Question: I'm trying to integrate a color bar like example below in my XML file which is currently working properply only integrating this colored vertical bar is making it difficult.
My custom listview adapterview which works any color bar
'''
<?xml version="1.0" encoding="utf-8"?>
<LinearLayout xmlns:android="http://schemas.android.com/apk/res/android"
android:layout_width="fill_parent"
android:layout_height="wrap_content"
android:orientation="vertical"
android:padding="4dp" >
<TextView
android:id="@+id/subject"
android:layout_width="wrap_content"
android:layout_height="wrap_content"
android:textStyle="bold" />
<TextView
android:id="@+id/relation"
android:layout_width="wrap_content"
android:layout_height="wrap_content"
android:textColor="@color/default_green"
android:textSize="16sp"
android:textStyle="bold" />
<TextView
android:id="@+id/ticketDepartmentName"
android:layout_width="wrap_content"
android:layout_height="wrap_content"
android:textColor="#999999"
android:textSize="14sp"
android:textStyle="bold" />
<LinearLayout
android:layout_width="wrap_content"
android:layout_height="wrap_content"
android:orientation="horizontal" >
<TextView
android:id="@+id/ticketDueDate"
android:layout_width="wrap_content"
android:layout_height="wrap_content"
android:background="@drawable/color_transparent"
android:gravity="center_horizontal"
android:textColor="@color/red"
android:textStyle="bold" />
<RelativeLayout
android:layout_width="wrap_content"
android:layout_height="wrap_content"
android:orientation="horizontal" >
<TextView
android:id="@+id/priority"
android:layout_width="90dp"
android:layout_height="wrap_content"
android:layout_marginRight="3dp"
android:layout_toLeftOf="@id/status"
android:background="@drawable/default_button"
android:gravity="center_horizontal"
android:textColor="#ffffff" />
<TextView
android:id="@+id/status"
android:layout_width="90dp"
android:layout_height="wrap_content"
android:layout_alignParentRight="true"
android:background="@drawable/salesdesk_button"
android:gravity="center_horizontal"
android:textColor="#ffffff" />
</RelativeLayout>
</LinearLayout>
</LinearLayout>
'''
I succeeded for let us say 50% to make it work with a textview but it's not how it should be. Here the code I got after a while.
'''
<?xml version="1.0" encoding="utf-8"?>
<RelativeLayout xmlns:android="http://schemas.android.com/apk/res/android"
android:layout_width="wrap_content"
android:layout_height="wrap_content"
android:orientation="vertical" >
<TextView
android:id="@+id/colorBar"
android:layout_width="4dp"
android:layout_height="match_parent"
android:layout_alignParentLeft="true"
android:background="@drawable/default_button" />
<TextView
android:id="@+id/subject"
android:layout_width="wrap_content"
android:layout_height="wrap_content"
android:layout_toRightOf="@id/colorBar"
android:textStyle="bold" />
<TextView
android:id="@+id/relation"
android:layout_width="wrap_content"
android:layout_height="wrap_content"
android:layout_below="@id/subject"
android:layout_toRightOf="@id/colorBar"
android:textColor="@color/default_green"
android:textSize="16sp"
android:textStyle="bold" />
<TextView
android:id="@+id/ticketDepartmentName"
android:layout_width="wrap_content"
android:layout_height="wrap_content"
android:layout_below="@id/relation"
android:layout_toRightOf="@id/colorBar"
android:textColor="#999999"
android:textSize="14sp"
android:textStyle="bold" />
<LinearLayout
android:layout_width="wrap_content"
android:layout_height="wrap_content"
android:orientation="horizontal" >
<TextView
android:id="@+id/ticketDueDate"
android:layout_width="wrap_content"
android:layout_height="wrap_content"
android:background="@drawable/color_transparent"
android:gravity="center_horizontal"
android:textColor="@color/red"
android:textStyle="bold" />
<RelativeLayout
android:layout_width="wrap_content"
android:layout_height="wrap_content"
android:orientation="horizontal" >
<TextView
android:id="@+id/priority"
android:layout_width="90dp"
android:layout_height="wrap_content"
android:layout_marginRight="3dp"
android:layout_toLeftOf="@id/status"
android:background="@drawable/default_button"
android:gravity="center_horizontal"
android:textColor="#ffffff" />
<TextView
android:id="@+id/status"
android:layout_width="90dp"
android:layout_height="wrap_content"
android:layout_alignParentRight="true"
android:background="@drawable/default_button"
android:gravity="center_horizontal"
android:textColor="#ffffff" />
</RelativeLayout>
</LinearLayout>
</RelativeLayout>
'''
This looks like so  As you can see the colored bar stops in the middle I have no idea why and my last Relative and Linearlayout get messed up. Please help, thanks in advance!
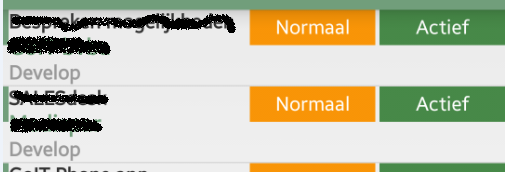
Answer: Try this..
'''
<?xml version="1.0" encoding="utf-8"?>
<LinearLayout xmlns:android="http://schemas.android.com/apk/res/android"
android:layout_width="match_parent"
android:layout_height="wrap_content" >
<LinearLayout
android:layout_width="match_parent"
android:layout_height="wrap_content"
android:orientation="horizontal" >
<TextView
android:id="@+id/colorBar"
android:layout_width="4dp"
android:layout_height="match_parent"
android:background="#478848" />
<LinearLayout
android:layout_width="match_parent"
android:layout_height="wrap_content"
android:orientation="vertical" >
<TextView
android:id="@+id/subject"
android:layout_width="match_parent"
android:layout_height="wrap_content"
android:text="Text1"
android:textStyle="bold" />
<TextView
android:id="@+id/relation"
android:layout_width="match_parent"
android:layout_height="wrap_content"
android:text="Text2"
android:textSize="16sp"
android:textStyle="bold" />
<TextView
android:id="@+id/ticketDepartmentName"
android:layout_width="match_parent"
android:layout_height="wrap_content"
android:text="Text3"
android:textColor="#999999"
android:textSize="14sp"
android:textStyle="bold" />
<LinearLayout
android:layout_width="match_parent"
android:layout_height="wrap_content"
android:orientation="horizontal" >
<TextView
android:id="@+id/ticketDueDate"
android:layout_width="0dp"
android:layout_height="wrap_content"
android:layout_weight="0.4"
android:text="Text4"
android:textStyle="bold" />
<LinearLayout
android:layout_width="0dp"
android:layout_height="wrap_content"
android:layout_weight="0.6"
android:orientation="horizontal" >
<TextView
android:id="@+id/priority"
android:layout_width="0dp"
android:layout_height="wrap_content"
android:layout_gravity="center"
android:layout_weight="1"
android:background="#F89407"
android:gravity="center"
android:text="priority"
android:textColor="#ffffff" />
<TextView
android:id="@+id/status"
android:layout_width="0dp"
android:layout_height="wrap_content"
android:layout_gravity="center"
android:layout_weight="1"
android:background="#478948"
android:gravity="center"
android:text="status"
android:textColor="#ffffff" />
</LinearLayout>
</LinearLayout>
</LinearLayout>
</LinearLayout>
</LinearLayout>
'''